Aerial crown-view tile of a tropical tree (Barro Colorado Island, Panama), acquired 20250414:
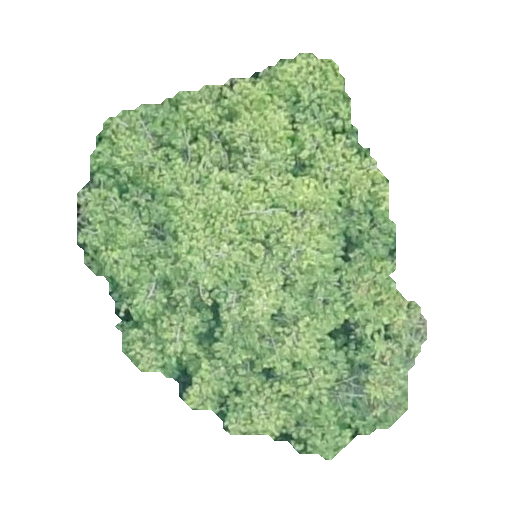
Species: Virola surinamensis
GBIF accepted scientific name: Virola surinamensis
Crown area: 142.78 m²